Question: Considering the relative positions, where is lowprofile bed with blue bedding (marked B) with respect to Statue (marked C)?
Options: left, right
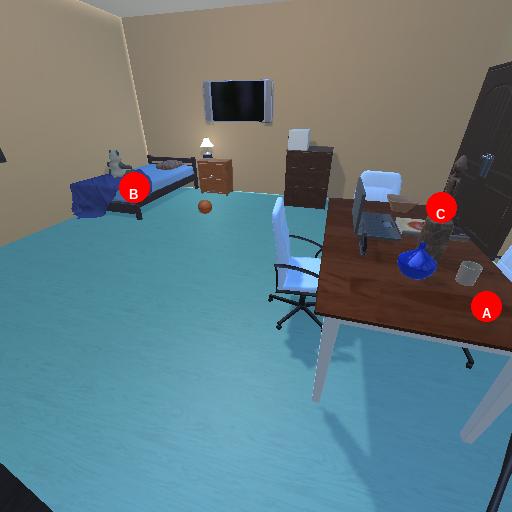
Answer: left